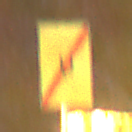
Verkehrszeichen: EndeUmleitung
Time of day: Night
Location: Outdoor (Suburban)
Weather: Clear
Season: NotSpecified
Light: Artificial